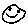
Label: smiley face